Field crop: maize
Growth stage: 2
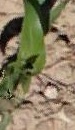
Species: maize